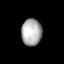
Tissue: lung
Cell type: Epithelial cells
Senescence score: 0.6656
Nuclear area (px): 541
Mean DAPI intensity: 170.969